Question: I need to use a specific Portable class library profile (111) and the default is 259. I have looked into the library section of the PCL's properties but 259 and 111 seem to have the same supported platforms selected so i cant seem to change between them using that. I need 111 because "brutile" a nuget package I need to use, requires that for it to be installed. The exact error output being
"Error Could not install package 'BruTile 0.21.1'. You are trying to install this package into a project that targets '.NETPortable,Version=v4.5,Profile=Profile259', but the package does not contain any assembly references or content files that are compatible with that framework."
Also this is a screenshot of the supported platforms that profile 259 and 111 both support.
*note: Using visual studio 2017

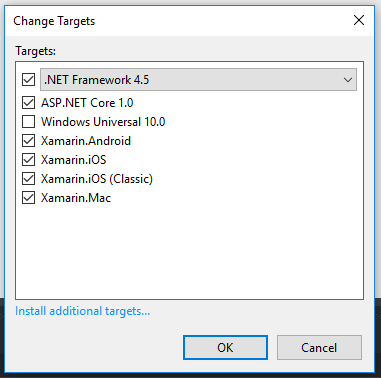
Answer: The biggest difference between profile 111 and 259 is 259 supports silverlight projects. I suspect you did not install the silverlight sdk or the windows 8.1 sdk so you do not have the option to uncheck them.
One option is to backup your csproj file and edit it. Search for Profile259 and change it to Profile111. Then reload your project. (the back up is case something goes wrong and you cant open the project afterwards). I think you will be able to use the Nuget package after that